Question: I'm working on a module where I need to save the records based on the scope of and . For that I need to have the box as its in the .

'How can I get that select box in my form' and save the value in database so that it can be displayed in the specific ? Any suggestions on it?
Now I'm trying it breaking into two fields -> and . Now, how can I change the options in store based on the selected?
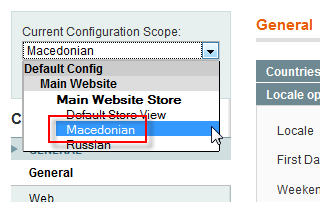
Answer: Finally, I'd written my own code for this.
'''
$scope = array('default' => 'default');
foreach (Mage::app()->getWebsites() as $website) {
$scope['website_' . $website->getCode()] = $website->getName();
foreach ($website->getGroups() as $group) {
$stores = array();
foreach ($group->getStores() as $store) {
$stores[] = array(
'label' => $store->getName(),
'value' => 'store_' . $store->getCode()
);
}
$scope[] = array(
'label' => $website->getName(),
'value' => $stores
);
}
}
$fieldset->addField('website', 'select', array(
'label' => Mage::helper('designer')->__('Website'),
'name' => 'website',
'values' => $scope
));
'''
Thanks to this <URL>